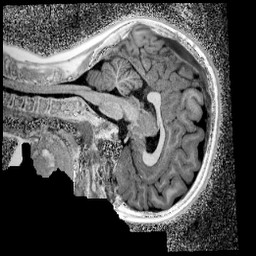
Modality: UNIT1_denoised
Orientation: sagittal
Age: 9
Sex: female
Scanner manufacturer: siemens
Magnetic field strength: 3 T
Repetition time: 4 s
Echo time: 0.00299 s